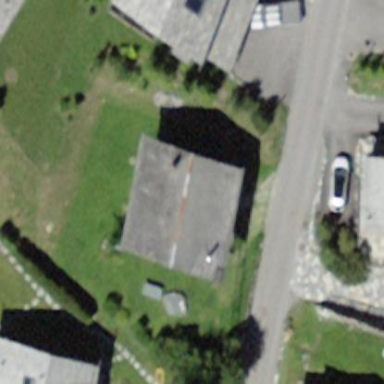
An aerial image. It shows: Chalet building.